Field crop: maize
Growth stage: 2
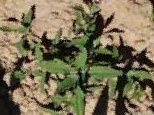
Species: atriplex